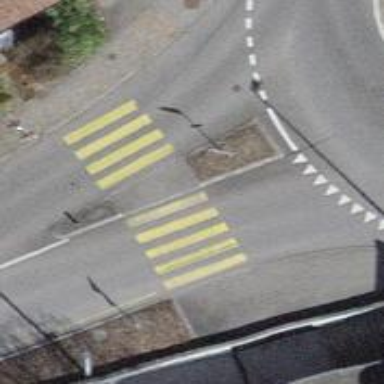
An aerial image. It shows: Marked road crossing.